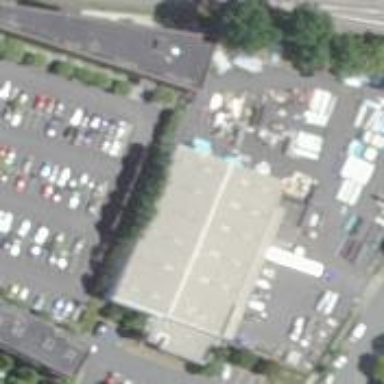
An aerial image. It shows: Commercial building.